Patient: sex M, age 48
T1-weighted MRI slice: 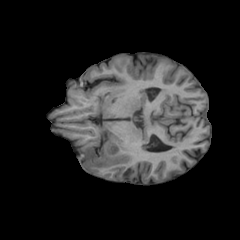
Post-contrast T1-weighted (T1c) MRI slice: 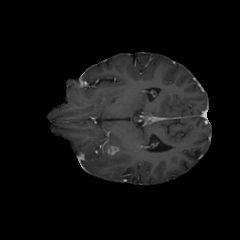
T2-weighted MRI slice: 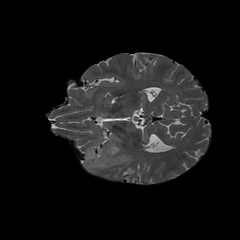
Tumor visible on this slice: yes
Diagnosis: Glioblastoma, IDH-wildtype
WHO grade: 4